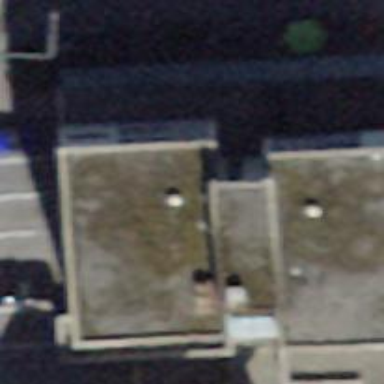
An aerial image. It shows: Office building.